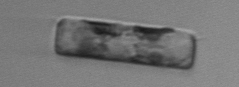
Label: Guinardia_delicatula